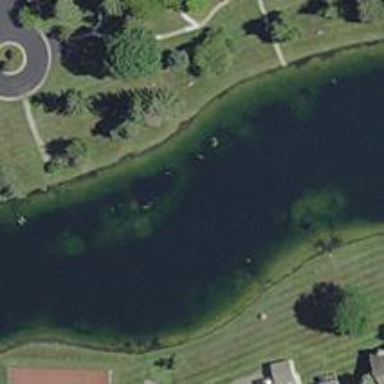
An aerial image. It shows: Pond with natural water.